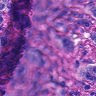
Metastatic tissue present: yes